Interaction volume radius: 5 \u00c5
Interaction volume height: 20 \u00c5
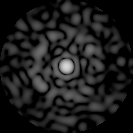
Disorder parameter: 0.8068